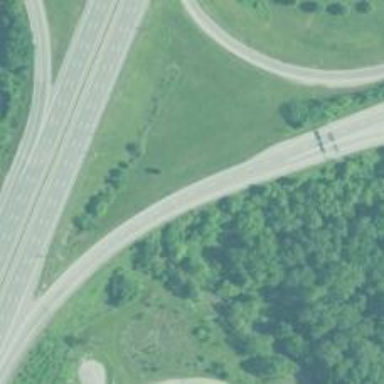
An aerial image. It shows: Motorway junction.